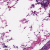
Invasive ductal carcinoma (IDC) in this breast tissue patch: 0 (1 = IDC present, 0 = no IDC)